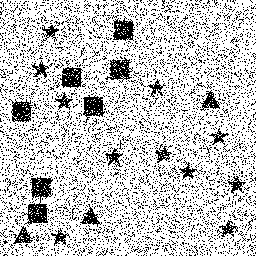
Squares: 7
Triangles: 3
Stars: 11
Total shapes: 21